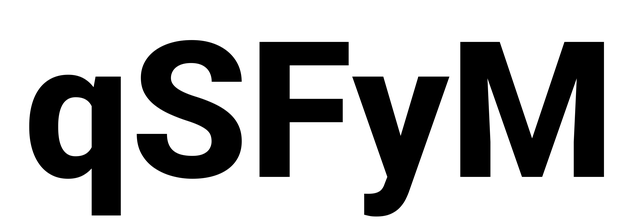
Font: Roboto_ExtraBold